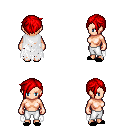
a pixel art fantasy rpg character, female body template, human, light skin, white tattered cape, white pants, red pixie cut hairstyle, black slippers, four views (front, back, left, right), 2x2 character sprite sheet, small pixel art, hard edges, no anti-aliasing